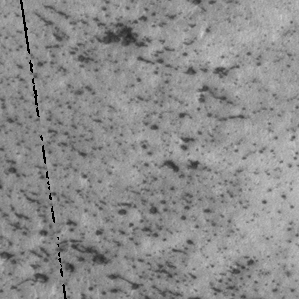
Label: frost